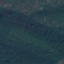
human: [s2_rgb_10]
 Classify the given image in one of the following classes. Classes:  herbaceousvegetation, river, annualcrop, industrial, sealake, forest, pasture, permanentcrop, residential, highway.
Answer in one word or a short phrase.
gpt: Forest